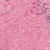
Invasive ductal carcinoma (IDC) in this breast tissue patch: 0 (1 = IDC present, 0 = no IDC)